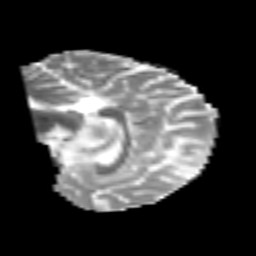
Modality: MD
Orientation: sagittal
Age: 25
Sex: male
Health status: healthy